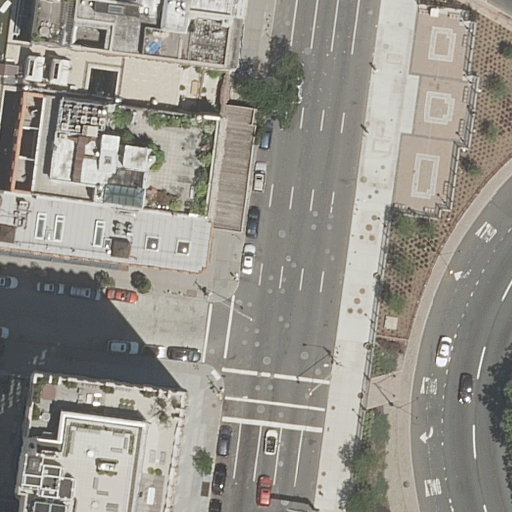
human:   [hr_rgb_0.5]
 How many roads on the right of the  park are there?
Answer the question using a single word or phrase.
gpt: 0

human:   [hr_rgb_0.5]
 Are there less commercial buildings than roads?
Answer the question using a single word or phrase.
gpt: yes

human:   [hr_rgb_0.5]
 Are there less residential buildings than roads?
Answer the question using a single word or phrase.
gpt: no

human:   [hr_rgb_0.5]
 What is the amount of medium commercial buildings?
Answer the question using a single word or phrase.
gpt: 0

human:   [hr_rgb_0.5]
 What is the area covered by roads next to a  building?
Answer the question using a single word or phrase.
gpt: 0m2

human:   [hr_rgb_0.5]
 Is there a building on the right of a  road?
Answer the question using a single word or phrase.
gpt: no

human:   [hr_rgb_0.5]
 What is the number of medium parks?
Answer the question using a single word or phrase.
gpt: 0

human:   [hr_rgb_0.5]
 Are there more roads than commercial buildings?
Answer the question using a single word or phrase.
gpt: yes

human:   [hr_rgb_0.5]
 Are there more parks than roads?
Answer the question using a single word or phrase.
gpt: no

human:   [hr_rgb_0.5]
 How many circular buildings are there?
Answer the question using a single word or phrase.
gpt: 0

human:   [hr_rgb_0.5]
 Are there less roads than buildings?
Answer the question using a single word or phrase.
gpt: no

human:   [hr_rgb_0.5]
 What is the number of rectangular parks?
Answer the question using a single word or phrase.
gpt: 1

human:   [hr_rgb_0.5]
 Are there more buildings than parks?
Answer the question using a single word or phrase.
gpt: yes

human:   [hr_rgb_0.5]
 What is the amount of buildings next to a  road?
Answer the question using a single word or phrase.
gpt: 6

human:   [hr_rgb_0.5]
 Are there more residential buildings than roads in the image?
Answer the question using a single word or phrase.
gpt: no

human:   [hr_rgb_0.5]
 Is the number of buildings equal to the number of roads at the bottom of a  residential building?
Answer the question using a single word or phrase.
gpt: no

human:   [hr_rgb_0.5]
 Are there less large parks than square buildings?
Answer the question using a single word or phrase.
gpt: no

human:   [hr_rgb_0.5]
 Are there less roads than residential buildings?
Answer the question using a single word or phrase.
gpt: no

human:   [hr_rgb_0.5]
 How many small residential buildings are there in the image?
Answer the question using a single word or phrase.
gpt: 0

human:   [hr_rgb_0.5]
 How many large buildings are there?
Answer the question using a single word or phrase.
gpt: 2

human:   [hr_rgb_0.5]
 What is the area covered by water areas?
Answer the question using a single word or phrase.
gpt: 0m2

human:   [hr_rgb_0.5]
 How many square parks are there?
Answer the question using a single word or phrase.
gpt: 0

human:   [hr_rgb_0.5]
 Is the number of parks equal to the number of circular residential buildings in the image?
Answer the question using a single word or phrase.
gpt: no

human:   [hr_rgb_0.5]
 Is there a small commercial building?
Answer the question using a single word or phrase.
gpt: no

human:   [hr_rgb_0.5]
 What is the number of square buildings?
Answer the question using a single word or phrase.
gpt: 0

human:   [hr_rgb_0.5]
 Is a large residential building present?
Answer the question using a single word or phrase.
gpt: yes

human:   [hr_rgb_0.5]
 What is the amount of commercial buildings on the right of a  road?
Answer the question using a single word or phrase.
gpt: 0

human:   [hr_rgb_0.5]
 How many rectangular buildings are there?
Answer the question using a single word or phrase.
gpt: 4

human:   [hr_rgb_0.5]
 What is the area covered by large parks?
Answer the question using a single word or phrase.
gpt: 0m2

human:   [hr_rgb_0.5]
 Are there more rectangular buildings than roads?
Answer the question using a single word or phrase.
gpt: no

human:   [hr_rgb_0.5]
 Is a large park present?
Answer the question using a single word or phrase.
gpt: no

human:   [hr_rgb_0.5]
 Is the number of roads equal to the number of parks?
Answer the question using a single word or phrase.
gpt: no

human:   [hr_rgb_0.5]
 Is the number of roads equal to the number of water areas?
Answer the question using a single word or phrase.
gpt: no

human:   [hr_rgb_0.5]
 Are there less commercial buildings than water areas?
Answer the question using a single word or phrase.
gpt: no

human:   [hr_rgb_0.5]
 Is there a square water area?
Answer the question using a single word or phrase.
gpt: no

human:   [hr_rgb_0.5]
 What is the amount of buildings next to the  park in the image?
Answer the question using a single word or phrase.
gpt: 6